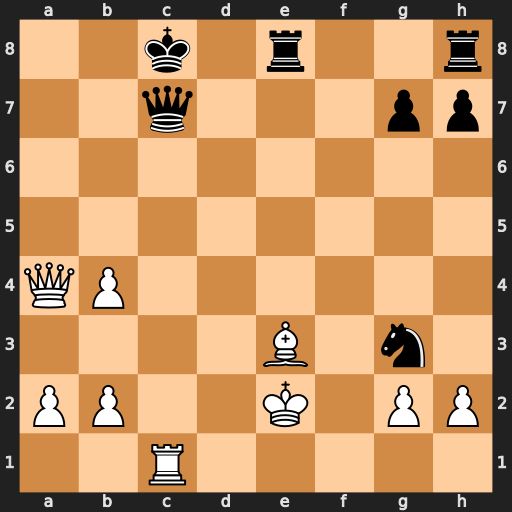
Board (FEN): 2k1r2r/2q3pp/8/8/QP6/4B1n1/PP2K1PP/2R5
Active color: w
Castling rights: -
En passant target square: -
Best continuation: Kd1 Rd8+ Ke1 Qxc1+ Bxc1